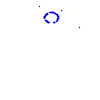
Particle: kaon